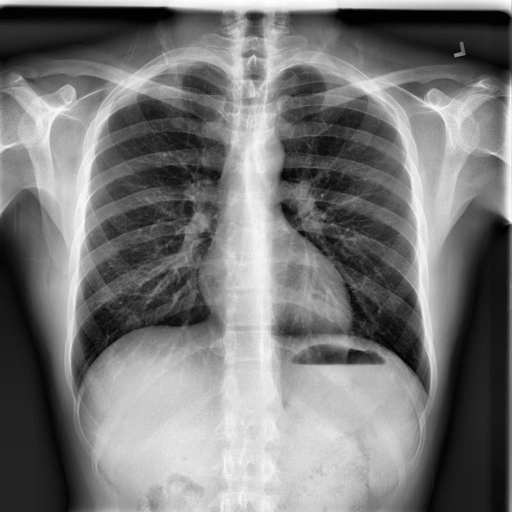
Finding: NORMAL